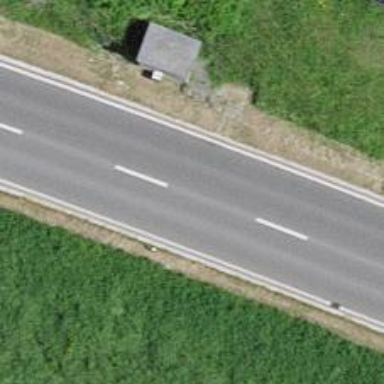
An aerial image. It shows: Tertiary road.